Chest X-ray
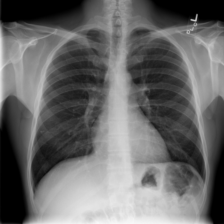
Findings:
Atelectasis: negative
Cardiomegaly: negative
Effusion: negative
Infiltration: negative
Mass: negative
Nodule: negative
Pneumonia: negative
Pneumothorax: negative
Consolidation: negative
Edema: negative
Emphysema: negative
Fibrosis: negative
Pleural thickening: negative
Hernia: negative